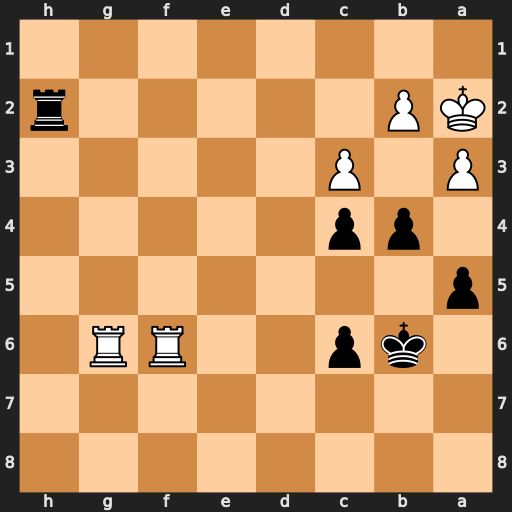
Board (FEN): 8/8/1kp2RR1/p7/1pp5/P1P5/KP5r/8
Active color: b
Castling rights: -
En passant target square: -
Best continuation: b3+ Ka1 Rh1+ Rg1 Rxg1+ Rf1 Rxf1#